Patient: sex M, age 26
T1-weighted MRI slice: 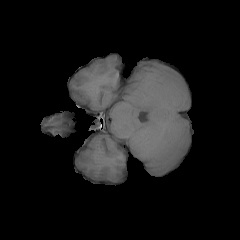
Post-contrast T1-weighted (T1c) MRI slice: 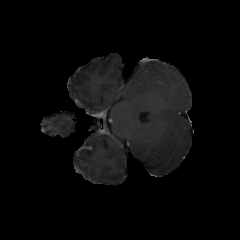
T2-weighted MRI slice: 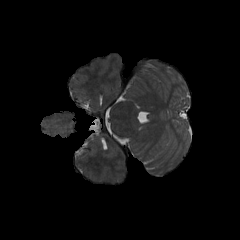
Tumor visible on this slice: no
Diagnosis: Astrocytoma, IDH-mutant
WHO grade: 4